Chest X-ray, PA view. Patient: 10 years old, sex F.
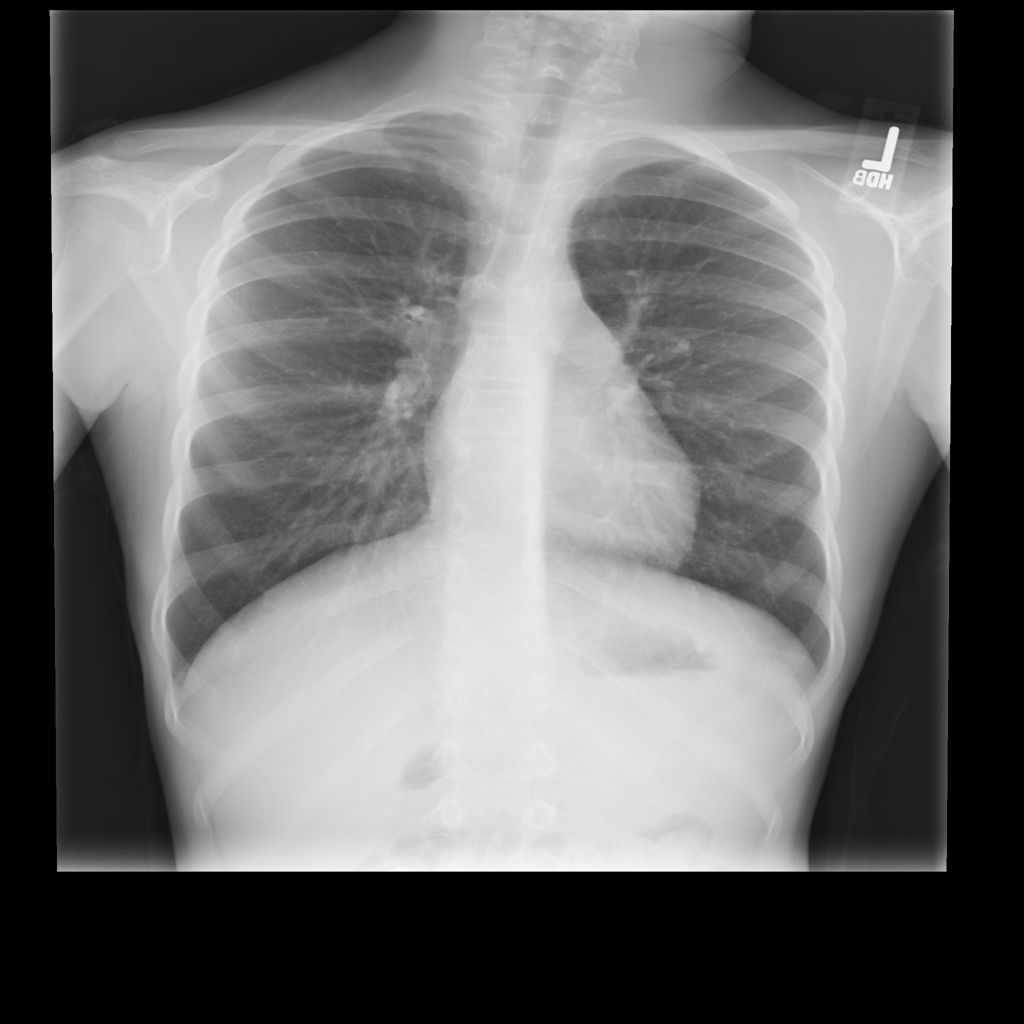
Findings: No Finding